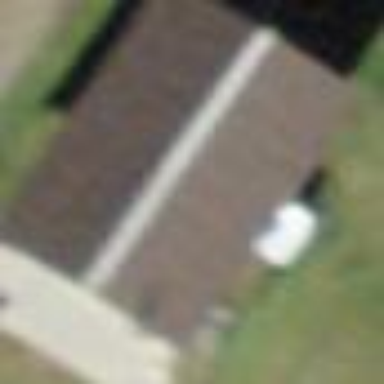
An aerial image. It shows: Gabled building with metal roof colored brown.